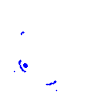
Particle: pion